Question: I just downloaded PHP-EWS, installed following the README instructions, and spun up a script to test out its functionalities. When I try running the script in my browser, I get the following message:

I get the same message when I supply a login I know is invalid. It seems I am connecting to my Exchange server, but it's not recognizing the credentials I provide.
Here is the script I am using
'''
<?php
function __autoload($className)
{
$className = str_replace('_','/', $className);
$sFileName = $className . '.php';
if (file_exists($sFileName) && !class_exists($className))
{
require_once $sFileName;
}
// If the above if fails, you're program will terminate, there is no way to catch this.
}
include("ExchangeWebServices.php");
$host = "https://myexchange/EWS/Services.wsdl";
$username = "myusername@mydomain.com";
$password = "mypassword";
$ews = new ExchangeWebServices($host, $username, $password);
$request = new EWSType_FindItemType();
$request->ItemShape = new EWSType_ItemResponseShapeType();
$request->ItemShape->BaseShape = EWSType_DefaultShapeNamesType::DEFAULT_PROPERTIES;
$request->Traversal = EWSType_ItemQueryTraversalType::SHALLOW;
$request->ParentFolderIds = new EWSType_NonEmptyArrayOfBaseFolderIdsType();
$request->ParentFolderIds->DistinguishedFolderId = new EWSType_DistinguishedFolderIdType();
$request->ParentFolderIds->DistinguishedFolderId->Id = EWSType_DistinguishedFolderIdNameType::INBOX;
// sort order
$request->SortOrder = new EWSType_NonEmptyArrayOfFieldOrdersType();
$request->SortOrder->FieldOrder = array();
$order = new EWSType_FieldOrderType();
// sorts mails so that oldest appear first
// more field uri definitions can be found from types.xsd (look for UnindexedFieldURIType)
$order->FieldURI->FieldURI = 'item:DateTimeReceived';
$order->Order = 'Ascending';
$request->SortOrder->FieldOrder[] = $order;
$response = $ews->FindItem($request);
echo '<pre>'.print_r($response, true).'</pre>';
?>
'''
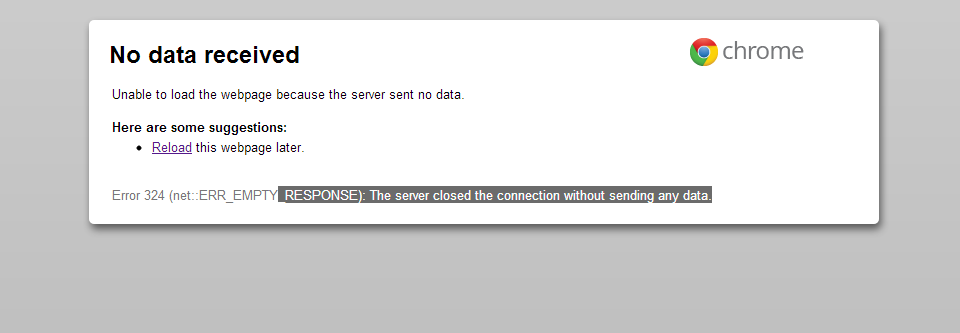
Answer: Try testing your access by:
Hitting the server url directly: https://'YOUREXCHANGESERVER'/EWS/Services.wsdl
You should be prompted for credentials. After you enter your credentials you will be presented with the WSDL definition. If it does not present you a WSDL definition that looks like the example below then check with your administrator on credentials or if there are any firewall blocks put in place.
Example (Partial response):
'<wsdl:definitions targetNamespace="http://schemas.microsoft.com/exchange/services /2006/messages"><wsdl:types><xs:schema><xs:import namespace="http://schemas.microsoft.com/exchange/services/2006/messages" schemaLocation="messages.xsd"/></xs:schema></wsdl:types>'
A great tool I use in analyzing web services is: <URL> by SmartBear